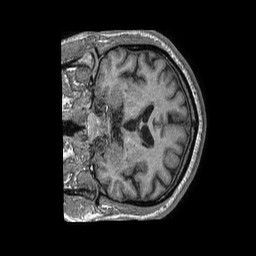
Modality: T1w
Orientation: coronal
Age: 65
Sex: male
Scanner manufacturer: philips
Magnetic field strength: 1.5 T
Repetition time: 0.007595 s
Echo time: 0.003452 s